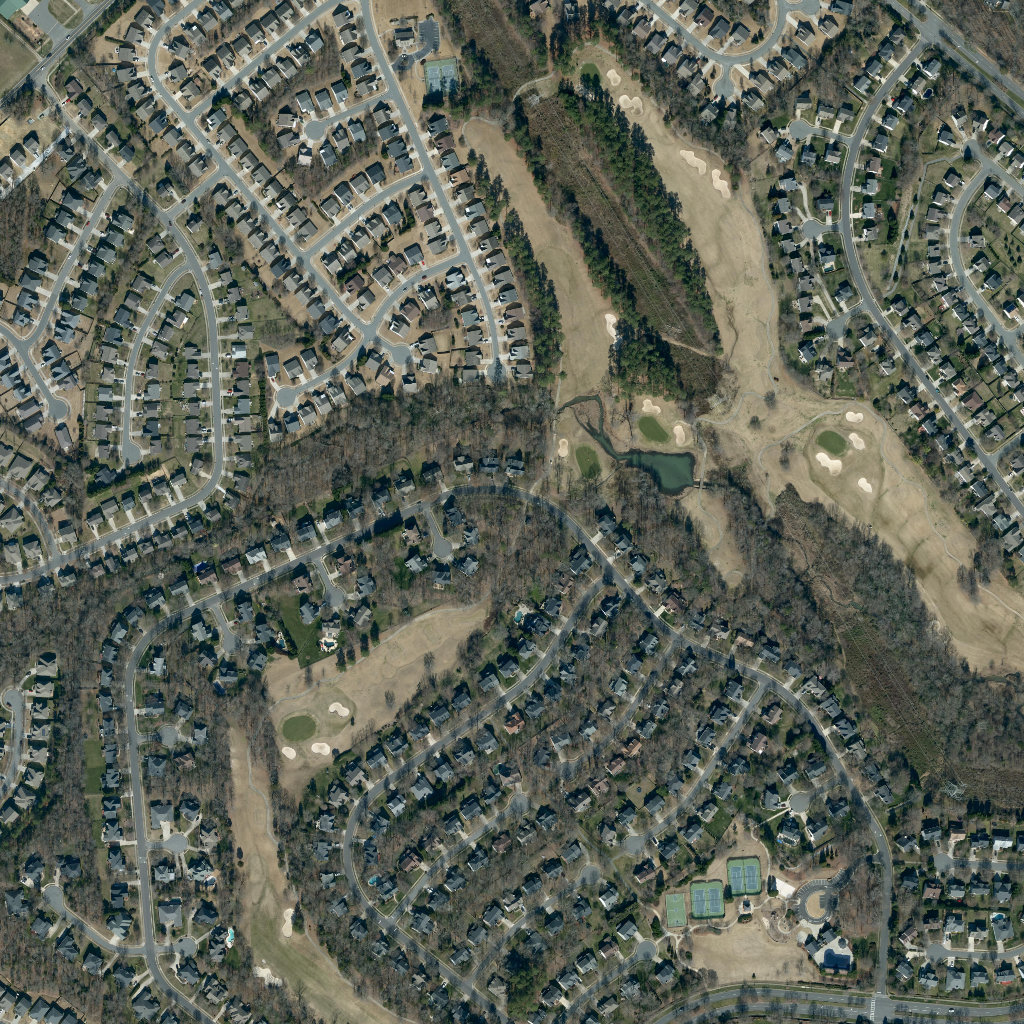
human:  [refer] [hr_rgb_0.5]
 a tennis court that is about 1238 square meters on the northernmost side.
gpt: <box>[[41, 5, 44, 9, 0]]</box>